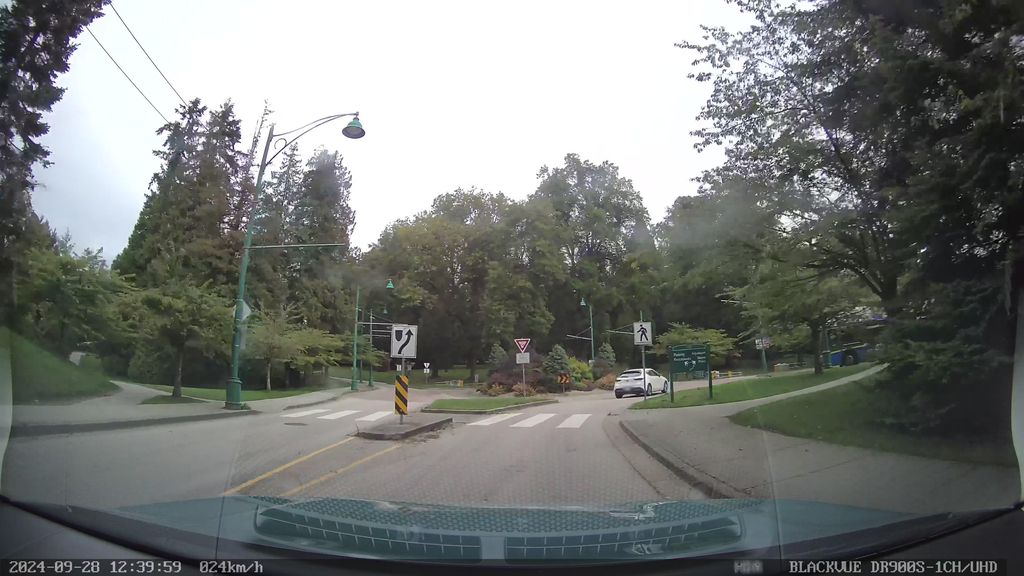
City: vancouver